Question: I am currently using the matplotlib.pyplot module to plot floating horizontal bar charts of pandas dataframe.
I would like to know how I can add an additional bar with the sum / count of bars over specific segments. In other words, from the code and plot below, I would like building a dataframe giving as output :
'''
KP 0.0 to KP 0.1 : 1 bar
KP 0.1 to KP 0.5 : 2 bars
KP 0.5 to KP 0.55 : 3 bars
KP 0.55 to KP 0.7 : 2 bars
'''
etc...
Regards,

'''
import pandas as pd
import matplotlib.pyplot as plt
#Create the pandas dataframe
d = {'KP_from' : [0.12, 0.84, 0.5, 0.7], 'KP_to' : [0.55, 0.05, 0.8, 0.75]}
df = pd.DataFrame(data = d)
#Create relavant variables for the floating hbar plot
start = df[['KP_from','KP_to']].min(axis = 1)
mid = df[['KP_from','KP_to']].mean(axis = 1)
width = abs(df.KP_from - df.KP_to)
yval = range(df.shape[0])
df['Direction'] = ['->' if df.KP_from.iloc[i] < df.KP_to.iloc[i] else '<-' for i in yval]
#Create the mpl figure : floating hbar plot
plt.figure()
plt.xlabel('KP')
plt.barh(y = yval, left = start, width = width)
#Add direction arrows at the center of the floating hbar
for i in yval:
plt.annotate(df.Direction.iloc[i], xy = (mid[i], yval[i]), va = 'center', ha = 'center')
plt.show()
'''
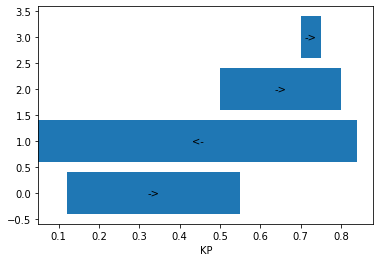
Answer: Here is another approach. As others have already pointed out, this is first of all an intersection problem which can be solved without the bar plot.
'''
def is_present(i_start, i_end, start, end):
return (
((start <= i_start) & (end > i_start)) |
((start > i_start) & (end <= i_end))
)
# Create the pandas dataframe
d = {'KP_from': [0.12, 0.84, 0.5, 0.7], 'KP_to': [0.55, 0.05, 0.8, 0.75]}
intervals = sorted(set(d['KP_from'] + d['KP_to']))
n_bins = [
sum([is_present(i, j, s, e) for s, e in zip(d['KP_from'], d['KP_to'])])
for i, j in zip(intervals, intervals[1:])
]
for i, j, c in zip(intervals, intervals[1:], n_bins):
print(f'KP {i} to KP {j} : {c} bars')
'''